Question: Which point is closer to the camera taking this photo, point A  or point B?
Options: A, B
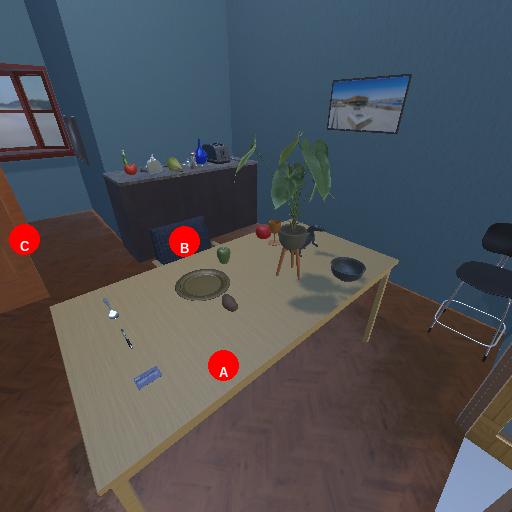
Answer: A